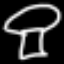
Label: mushroom